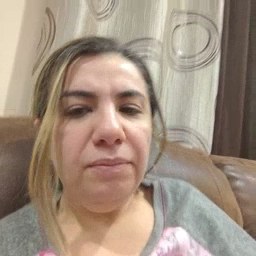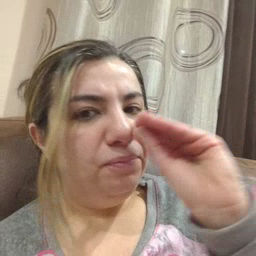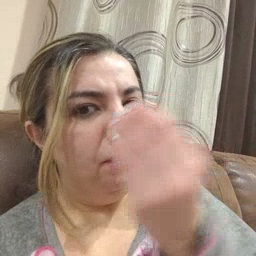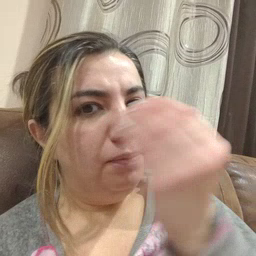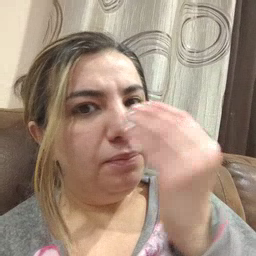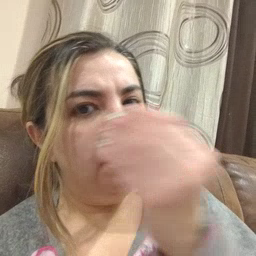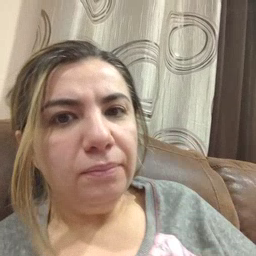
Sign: flower